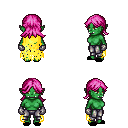
a pixel art fantasy rpg character, female body template, orc, green skin, yellow tattered cape, metal pants, pink loose hair, metal gloves, black slippers, four views (front, back, left, right), 2x2 character sprite sheet, small pixel art, hard edges, no anti-aliasing